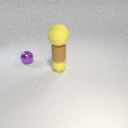
large yellow rubber sphere above small brown rubber cylinder